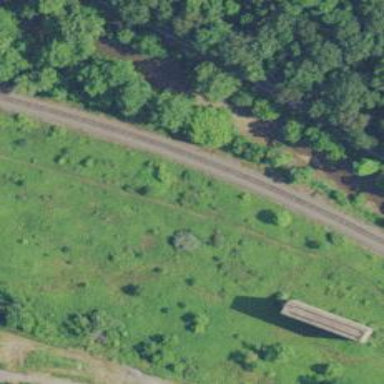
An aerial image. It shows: Railway track.